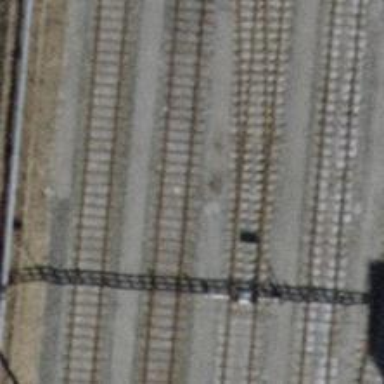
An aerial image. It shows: Railway switch.